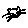
Label: cat